Question: I want to use it in my app but I can't find any resources about it because I don't know that it's called. It's kind of like a toast notification in that it transiently notifies the user of things but it just comes down behind the action bar and then goes to hide again. Here's an example screenshot (I'm referring to the red banner that says Network Error):

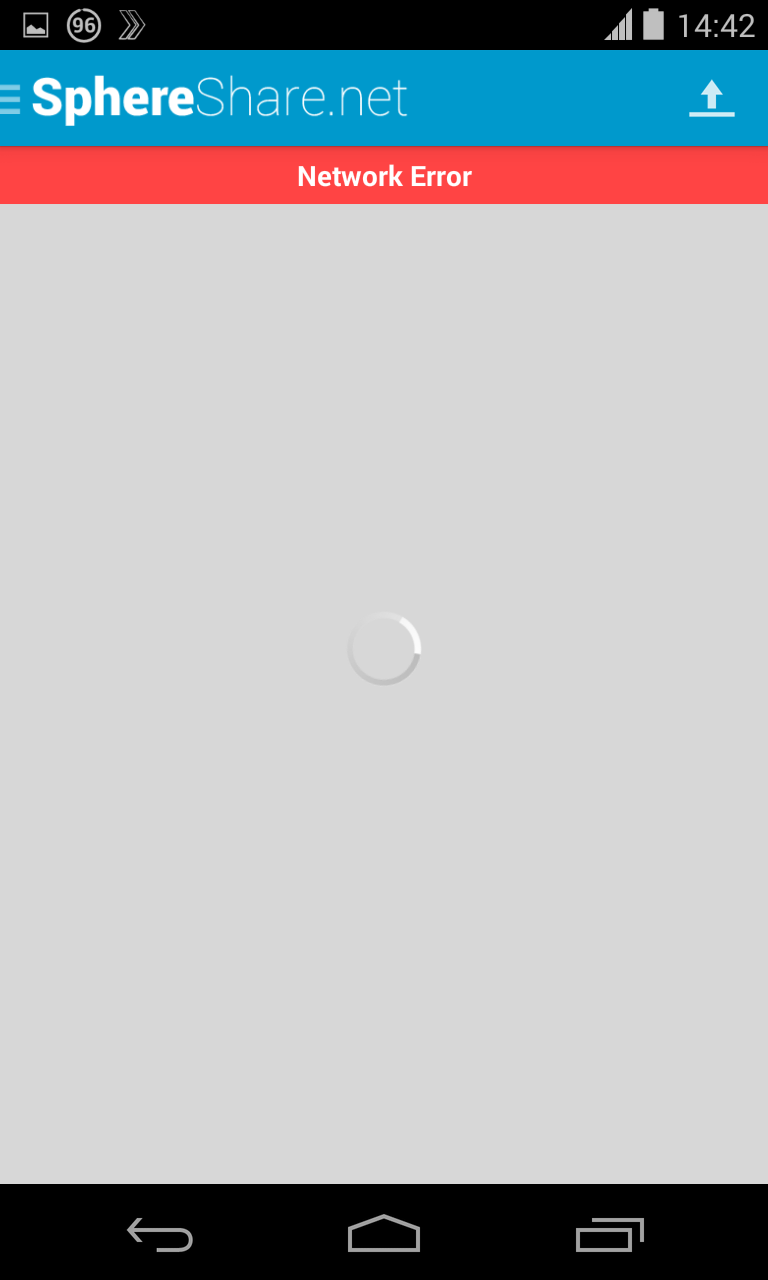
Answer: One term for them is "crouton". There's a <URL>, too.